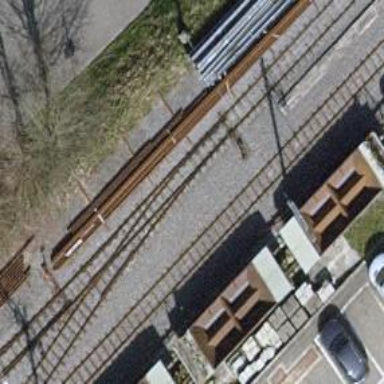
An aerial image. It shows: Narrow gauge railway siding with one track. The railway line is electrified with contact line.